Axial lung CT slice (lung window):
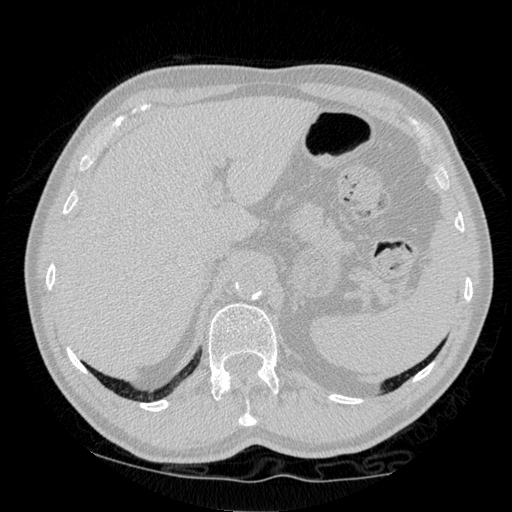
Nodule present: no